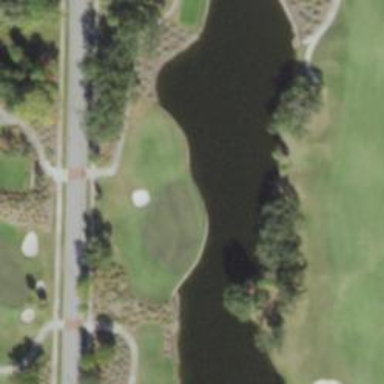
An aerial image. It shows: Golf hole.